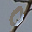
Label: 0